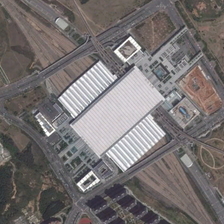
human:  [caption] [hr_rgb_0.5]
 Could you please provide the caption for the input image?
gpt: there are several highways near the railway station .

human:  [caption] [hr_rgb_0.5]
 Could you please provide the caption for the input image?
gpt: there are several highways near the railway station .

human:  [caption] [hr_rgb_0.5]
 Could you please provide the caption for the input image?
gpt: here are many bare land near the railway station .

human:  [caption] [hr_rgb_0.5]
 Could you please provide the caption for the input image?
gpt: here are many bare land near the railway station .

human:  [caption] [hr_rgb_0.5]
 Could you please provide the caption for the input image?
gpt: there are several highways near the railway station .